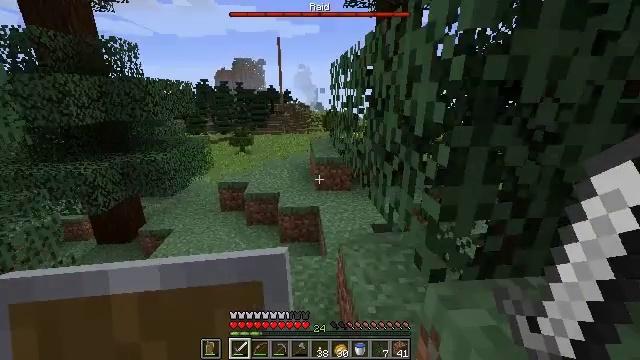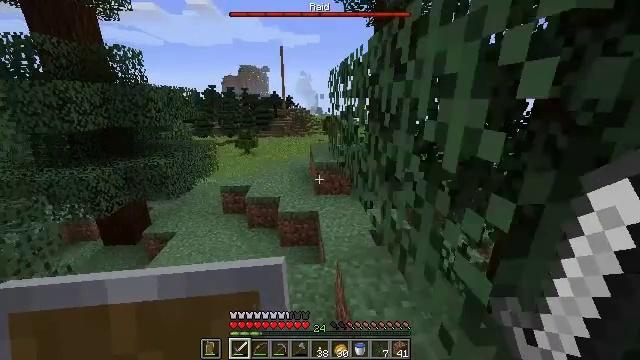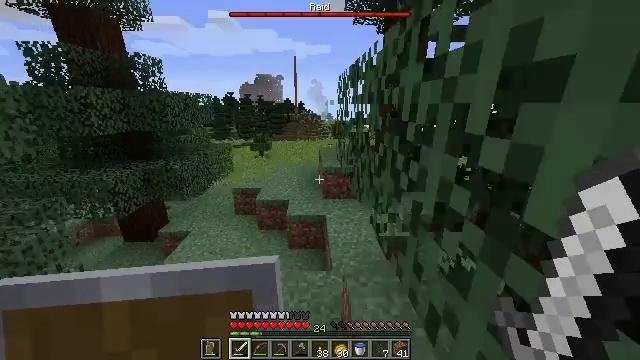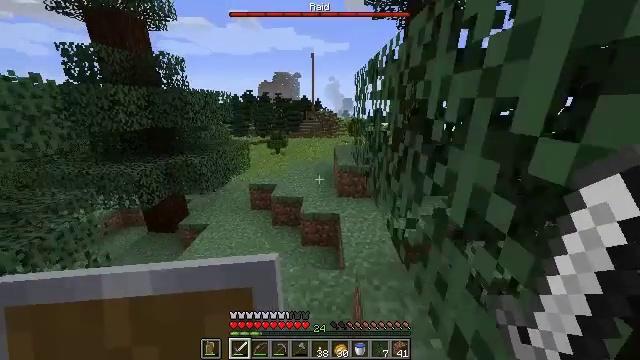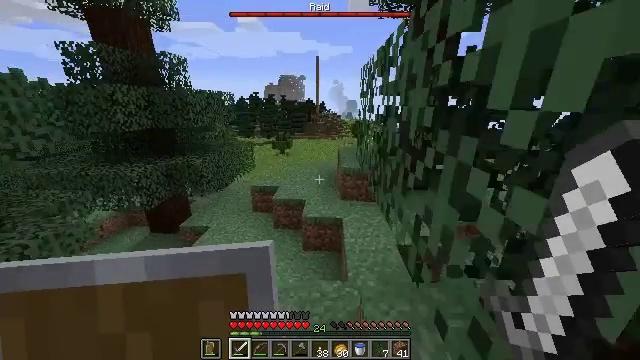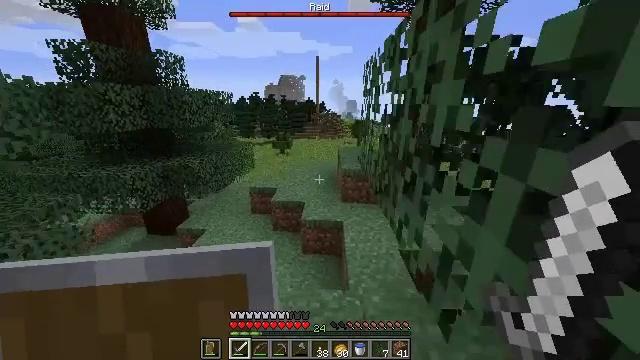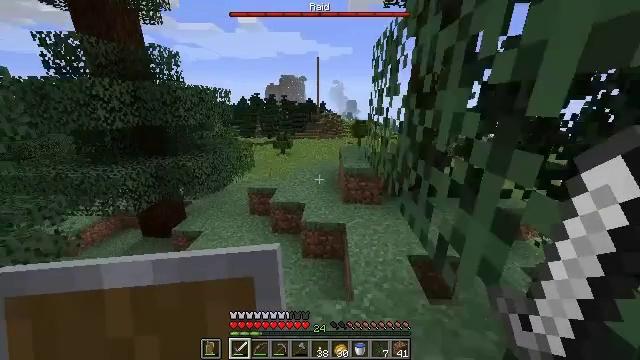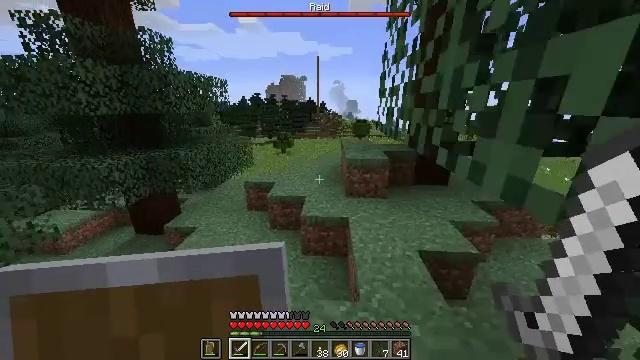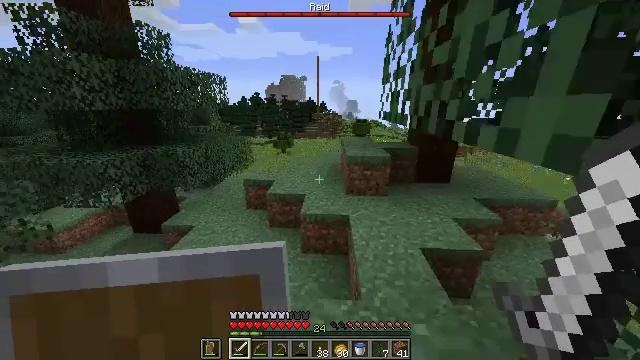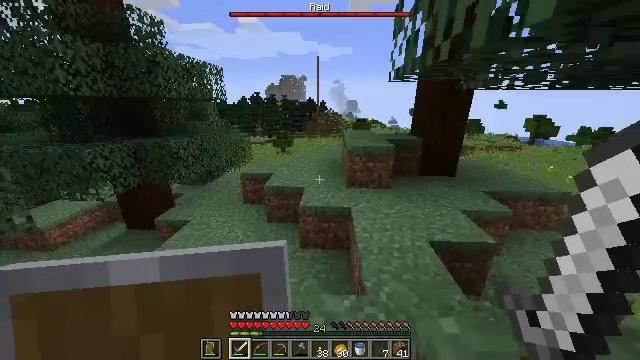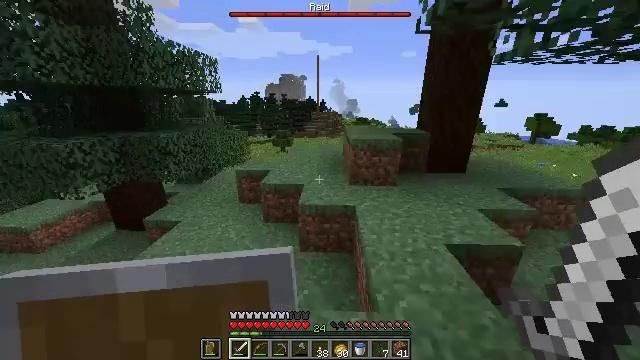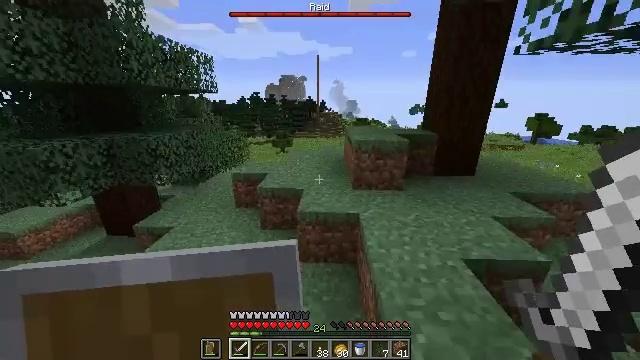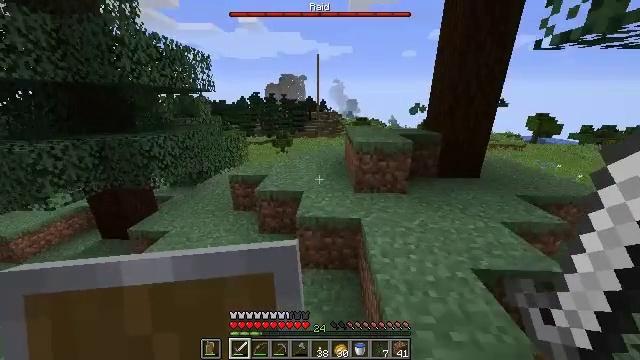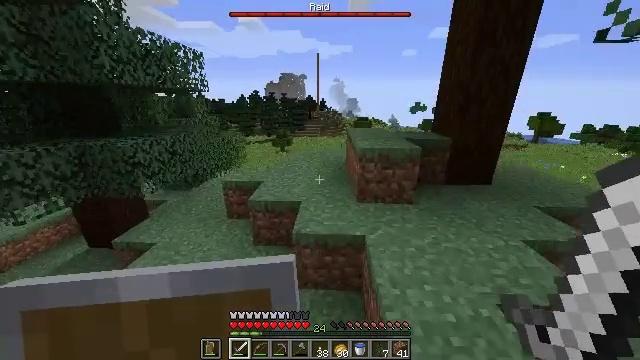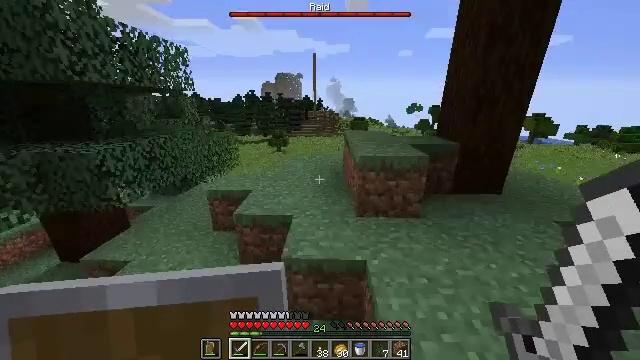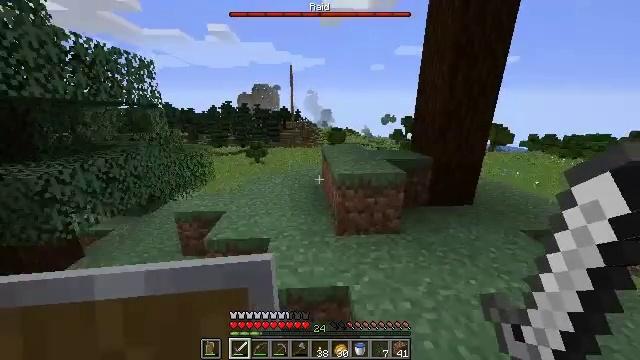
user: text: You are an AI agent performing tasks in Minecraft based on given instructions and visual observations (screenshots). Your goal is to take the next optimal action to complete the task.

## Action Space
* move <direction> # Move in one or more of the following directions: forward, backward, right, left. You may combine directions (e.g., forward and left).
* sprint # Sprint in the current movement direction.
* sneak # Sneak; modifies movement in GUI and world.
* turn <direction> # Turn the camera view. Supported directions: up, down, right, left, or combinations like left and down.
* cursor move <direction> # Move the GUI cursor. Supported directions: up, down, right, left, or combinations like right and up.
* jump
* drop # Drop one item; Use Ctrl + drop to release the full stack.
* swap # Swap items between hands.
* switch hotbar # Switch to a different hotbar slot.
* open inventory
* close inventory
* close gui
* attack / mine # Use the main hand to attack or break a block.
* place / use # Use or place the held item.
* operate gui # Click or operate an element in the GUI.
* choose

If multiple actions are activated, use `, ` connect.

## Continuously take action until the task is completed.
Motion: motion action
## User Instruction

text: Collect the grass block using a shovel.
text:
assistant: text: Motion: move forward, sprint
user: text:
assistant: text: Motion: move forward, sprint, turn left
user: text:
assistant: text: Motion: move forward, turn left
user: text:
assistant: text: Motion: move forward, turn left
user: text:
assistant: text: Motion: move forward
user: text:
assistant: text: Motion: move forward
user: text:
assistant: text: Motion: move forward
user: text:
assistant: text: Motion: move forward
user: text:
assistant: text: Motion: move forward
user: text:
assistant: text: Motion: move forward
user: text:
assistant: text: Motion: move forward
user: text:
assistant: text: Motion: move forward
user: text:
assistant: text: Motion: move forward
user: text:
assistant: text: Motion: move forward
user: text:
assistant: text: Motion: move forward, turn right and up, jump
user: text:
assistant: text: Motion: move forward, turn right, jump
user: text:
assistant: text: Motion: move forward, turn right, jump
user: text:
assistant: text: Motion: move forward, turn right, jump
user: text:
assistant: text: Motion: move forward, turn right
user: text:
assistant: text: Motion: move forward, turn right
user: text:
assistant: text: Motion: move forward, turn right
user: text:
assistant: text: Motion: move forward
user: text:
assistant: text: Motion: move forward, turn left and down
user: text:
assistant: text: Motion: move forward, turn left and down
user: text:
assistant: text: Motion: move forward, turn down
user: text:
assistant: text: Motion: move forward, turn right and down
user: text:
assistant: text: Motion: move forward, turn right and down
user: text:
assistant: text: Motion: move forward, turn right, jump
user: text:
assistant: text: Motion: move forward, turn right and up, jump
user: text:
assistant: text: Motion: move forward, turn right, jump